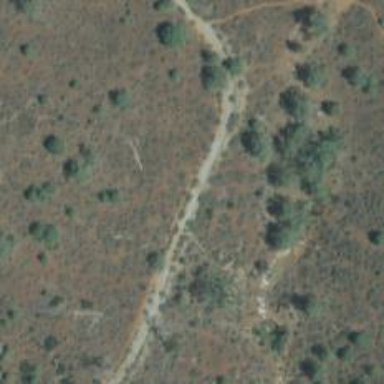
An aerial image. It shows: Path.